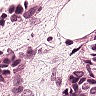
Metastatic tissue present: yes